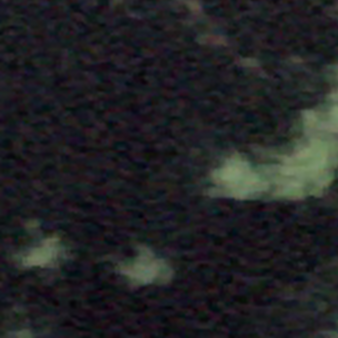
Label: other